Question: The tables structure is given below. First table is subusage and next is machinesubusage.Both are associated with sub_usage_id column. I need to select subusage.product_key and its associated usage count, if subusage.is_standalone is not null then i need to get the associated usage count from subusage.usage_count else associated usage count will be number of rows in machinesubusage table for that sub_usage_id. I have written queries for both the cases below. I tried case and if statements to combine these two queries but in vain
'''
SELECT SU.product_key,COUNT(*) FROM SubUsage SU
INNER JOIN MachineSubUsage MSU ON MSU.sub_usage_id = SU.sub_usage_id
WHERE SU.acct_id = 40897342 GROUP BY SU.product_key
SELECT SU.product_key, SU.usage_count FROM SubUsage SU
INNER JOIN MachineSubUsage MSU ON MSU.sub_usage_id = SU.sub_usage_id
WHERE SU.acct_id = 40897342 GROUP BY SU.product_key, SU.usage_count
'''
Tables' structures:

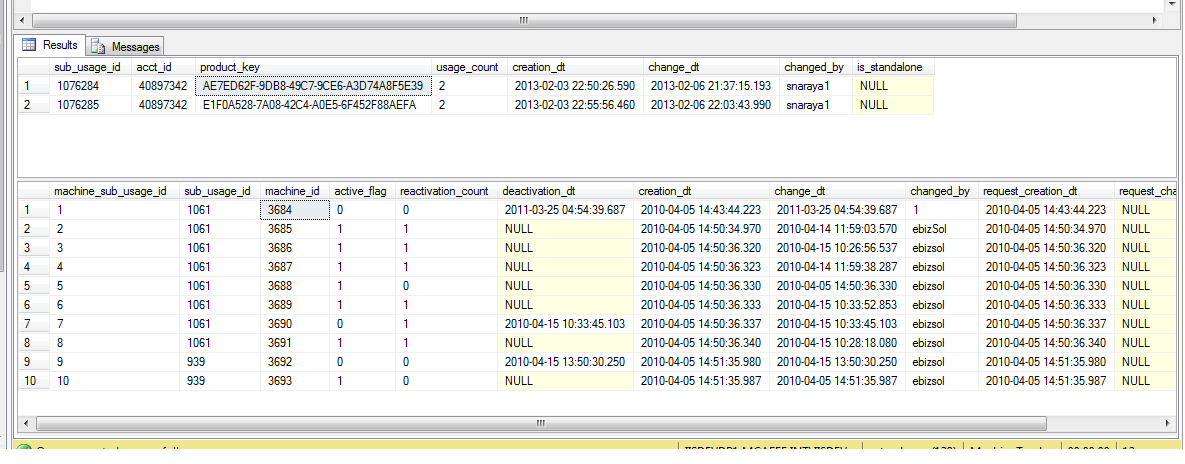
Answer: Try this:
'''
SELECT
SU.product_key,
SUM(CASE
WHEN su.is_standalone IS NOT NULL THEN su.usage_count
ELSE MSU.SubUsageCount
END) AS TotalCount
FROM SubUsage SU
INNER JOIN
(
SELECT sub_usage_id, COUNT(*) AS SubUsageCount
FROM MachineSubUsage
GROUP BY sub_usage_id
) AS MSU ON MSU.sub_usage_id = SU.sub_usage_id
WHERE SU.acct_id = 40897342
GROUP BY SU.product_key;
'''
If you need to include those product key that has no match in the other table, use 'LEFT JOIN' instead with 'ISNULL()' to replace null's with zeros:
'''
SELECT
SU.product_key,
SUM(CASE
WHEN su.is_standalone IS NOT NULL THEN su.usage_count
ELSE ISNULL(MSU.SubUsageCount, 0)
END) AS TotalCount
FROM SubUsage SU
LEFT JOIN
(
SELECT sub_usage_id, COUNT(*) AS SubUsageCount
FROM MachineSubUsage
GROUP BY sub_usage_id
) AS MSU ON MSU.sub_usage_id = SU.sub_usage_id
WHERE SU.acct_id = 40897342
GROUP BY SU.product_key;
'''